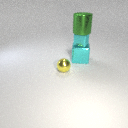
large cyan metal cube below small cyan metal cube